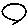
Label: circle